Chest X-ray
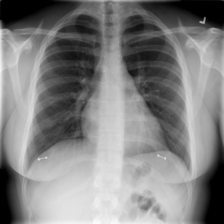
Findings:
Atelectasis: negative
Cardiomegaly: negative
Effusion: negative
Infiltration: negative
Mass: negative
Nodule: negative
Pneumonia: negative
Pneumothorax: negative
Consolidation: negative
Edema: negative
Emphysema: negative
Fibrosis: negative
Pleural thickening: negative
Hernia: negative